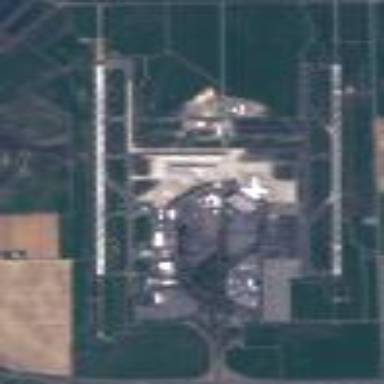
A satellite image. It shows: International public aerodrome (airport).